Question: As the screenshot demonstrates, I have a project 'SampleApp' that uses the namespaces 'EDAM' and 'Thrift'. I want to replicate the functionalities of 'SampleApp' to another project.
Do I have to include the two projects ('EDAM' and 'Thrift') in my other project? Can I just copy the folders instead of including the actual project files? Can I just convert them to some sort of DLL or something?

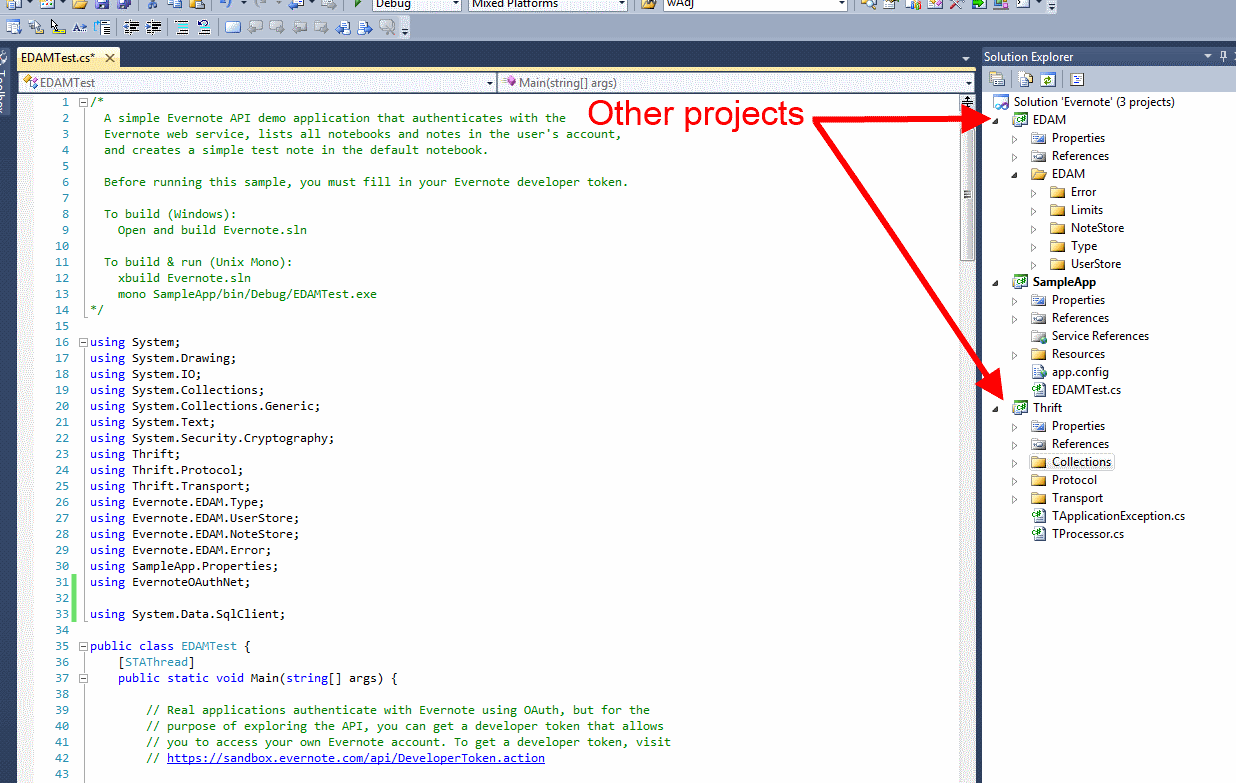
Answer: Don't copy the folders, just add references to the projects. Even if the projects are class libraries you don't want to copy the DLLs, instead you should add references, just in case your DLLs are updated:
<URL>